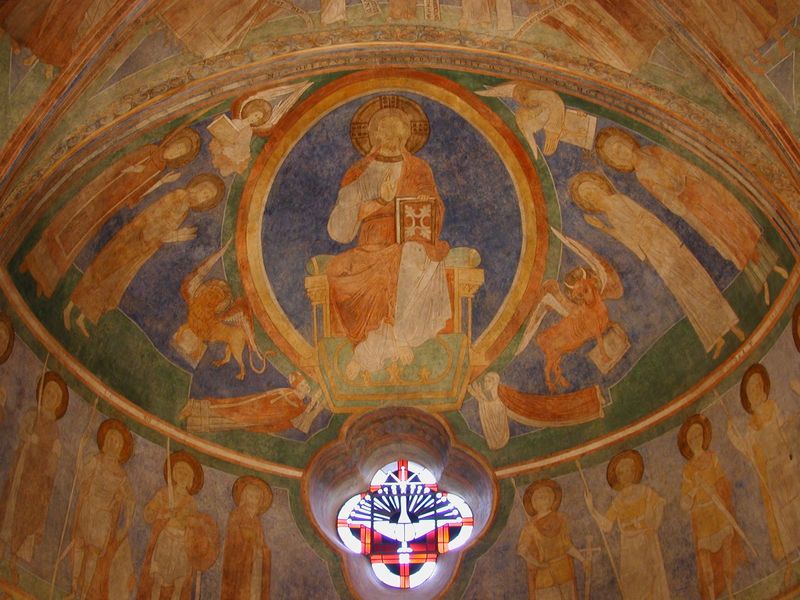
Titel: Wand- und Gewölbemalerei in der Doppelkapelle von Schwarzrheindorf
Standort: Bonn, Schwarzrheindorf, Doppelkapelle St. Klemens und Maria (EU - D - NRW)
Schlagwörter: blau, flügel, gemälde, umhang, gelb, grün, sitzen, fenster, glas, dach, rot, malerei, bibel, taube, gold, decke, engel, sitz, kuh, kuppel, arch, architecture, bischof, blue, church, crown, lanze, people, red, religious, soldiers, sword, thron, throne, white, window, green, painting, sitting, wall, brown, foto, buch, kreuz, schwert, schwerter, rüstung, heiligenschein, löwen, christus, jesus, jesus christus, angel, angels, heaven, man, sky, orange, roof, lanzen, balu, löwe, heilige, light, jünger, oval, animals, eagle, saint, cross, glass, photo, wings, erlöser, kalb, banners, deckenmalerei, dome, temple, ceiling, gals, colorful, geometric, religion, eye, dove, gras, apostel, god, rainbow, heiliger geist, book, candle, christ, bull, fresco, goat, flügen, christian, messias, mary, gottessohn, christianity, saints, sohn gottes, bible, round, christkind, lion, pegasus, sacred, mural, spears, vault, cieling, photograph, chruch, chapel, moses, halo, holy, catholic, crosses, divine, jesus christ, stained glass, no, spirit, ox, inri, apostles, scripture, disciples, stained, chris, rounded, polychromy, thront, holy spirit, jesue, winged lion, christkönig, gutu, guru, domw, aopostles, heilland, erretter, jesus von nazaret, gryphon, eyeball, coloful, medieval ages, the lord, the angels, god's word, pregasus